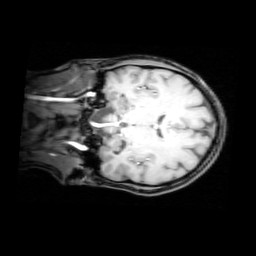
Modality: T1w
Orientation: coronal
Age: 23
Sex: female
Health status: healthy
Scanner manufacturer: philips
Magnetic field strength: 3 T
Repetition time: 0.012 s
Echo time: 0.0037 s